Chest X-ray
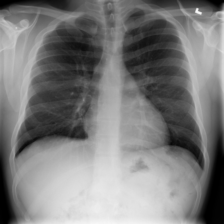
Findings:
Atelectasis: negative
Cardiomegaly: negative
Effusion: negative
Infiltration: positive
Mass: negative
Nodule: negative
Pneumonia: negative
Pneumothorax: negative
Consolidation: negative
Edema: negative
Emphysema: negative
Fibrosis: negative
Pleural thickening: negative
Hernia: negative